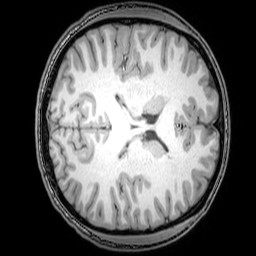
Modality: T1w
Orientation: axial
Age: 21
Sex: male
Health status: healthy
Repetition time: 0.081 s
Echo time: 0.037 s